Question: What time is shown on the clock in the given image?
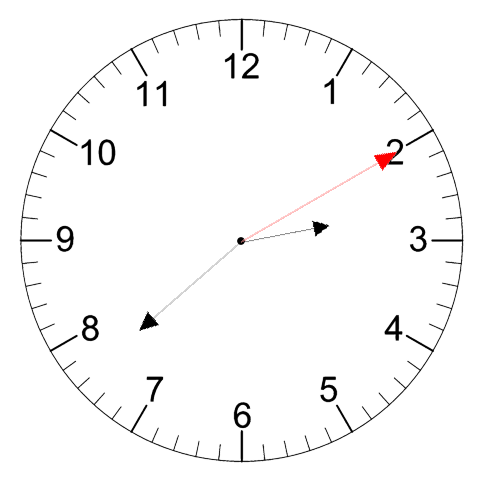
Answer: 02:38:10